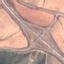
Land use / land cover: Highway